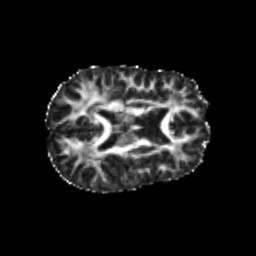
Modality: FA
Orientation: axial
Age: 22
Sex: female
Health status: healthy
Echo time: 0.074 s